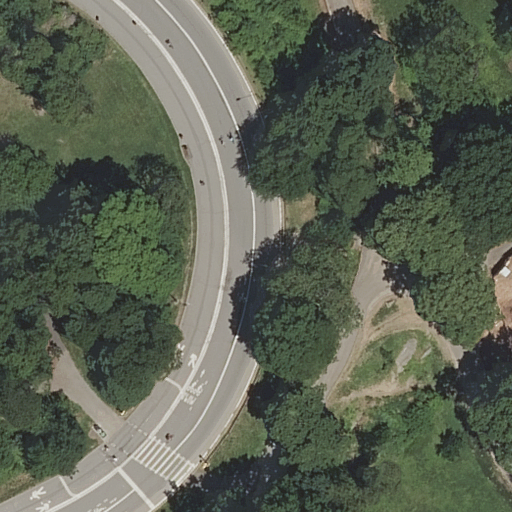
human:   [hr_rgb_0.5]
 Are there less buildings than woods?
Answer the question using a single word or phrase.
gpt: yes

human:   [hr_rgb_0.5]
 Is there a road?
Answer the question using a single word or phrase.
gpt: yes

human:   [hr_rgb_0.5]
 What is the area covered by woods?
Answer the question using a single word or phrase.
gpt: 9790m2

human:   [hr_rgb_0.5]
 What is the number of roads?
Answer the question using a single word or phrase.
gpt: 9

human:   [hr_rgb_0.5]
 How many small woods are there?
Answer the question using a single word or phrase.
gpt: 0

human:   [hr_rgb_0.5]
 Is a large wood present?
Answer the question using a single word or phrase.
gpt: yes

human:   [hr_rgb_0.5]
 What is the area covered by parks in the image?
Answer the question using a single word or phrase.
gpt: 10633m2

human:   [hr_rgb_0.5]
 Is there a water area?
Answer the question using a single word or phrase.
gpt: no

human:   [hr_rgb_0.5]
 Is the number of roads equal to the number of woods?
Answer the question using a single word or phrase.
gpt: no

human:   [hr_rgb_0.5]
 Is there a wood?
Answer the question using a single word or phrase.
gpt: yes

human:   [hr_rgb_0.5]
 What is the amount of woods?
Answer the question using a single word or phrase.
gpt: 1

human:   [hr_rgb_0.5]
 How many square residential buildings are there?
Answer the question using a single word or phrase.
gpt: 0

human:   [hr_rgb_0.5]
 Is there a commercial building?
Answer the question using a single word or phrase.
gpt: no

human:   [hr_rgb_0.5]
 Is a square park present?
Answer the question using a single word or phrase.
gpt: no

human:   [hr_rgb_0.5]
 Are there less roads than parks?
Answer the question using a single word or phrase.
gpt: no

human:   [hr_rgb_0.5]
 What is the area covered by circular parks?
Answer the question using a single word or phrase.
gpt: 0m2

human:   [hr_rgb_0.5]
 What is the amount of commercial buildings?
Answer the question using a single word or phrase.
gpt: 0

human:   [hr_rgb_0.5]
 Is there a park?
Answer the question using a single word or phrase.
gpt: yes

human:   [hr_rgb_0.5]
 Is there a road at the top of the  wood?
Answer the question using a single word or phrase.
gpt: no

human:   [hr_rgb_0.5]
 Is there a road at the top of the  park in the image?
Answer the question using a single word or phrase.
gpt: no

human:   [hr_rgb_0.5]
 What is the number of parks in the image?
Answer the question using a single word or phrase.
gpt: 1

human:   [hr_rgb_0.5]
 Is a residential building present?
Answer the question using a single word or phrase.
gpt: no

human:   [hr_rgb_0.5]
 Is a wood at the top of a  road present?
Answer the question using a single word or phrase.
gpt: no

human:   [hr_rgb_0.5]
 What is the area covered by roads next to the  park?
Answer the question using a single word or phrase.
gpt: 0m2

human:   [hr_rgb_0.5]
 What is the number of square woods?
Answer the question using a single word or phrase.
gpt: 0

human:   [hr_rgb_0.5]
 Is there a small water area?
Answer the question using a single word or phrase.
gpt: no

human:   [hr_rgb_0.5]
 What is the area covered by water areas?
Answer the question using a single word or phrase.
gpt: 0m2

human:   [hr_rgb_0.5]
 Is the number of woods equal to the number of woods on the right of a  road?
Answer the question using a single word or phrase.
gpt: no

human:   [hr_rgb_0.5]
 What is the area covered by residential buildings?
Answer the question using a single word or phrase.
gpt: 0m2

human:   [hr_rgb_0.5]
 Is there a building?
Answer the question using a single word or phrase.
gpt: no

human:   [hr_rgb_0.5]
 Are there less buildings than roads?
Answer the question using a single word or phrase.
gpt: yes

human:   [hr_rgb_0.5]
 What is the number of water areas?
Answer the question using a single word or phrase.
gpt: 0

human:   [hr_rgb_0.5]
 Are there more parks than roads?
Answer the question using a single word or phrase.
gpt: no

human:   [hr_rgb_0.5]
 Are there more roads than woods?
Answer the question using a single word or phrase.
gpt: yes

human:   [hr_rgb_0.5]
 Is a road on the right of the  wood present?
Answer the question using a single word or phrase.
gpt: yes

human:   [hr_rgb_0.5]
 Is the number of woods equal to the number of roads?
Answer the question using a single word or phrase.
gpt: no

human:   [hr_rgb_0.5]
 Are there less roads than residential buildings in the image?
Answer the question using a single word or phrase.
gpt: no

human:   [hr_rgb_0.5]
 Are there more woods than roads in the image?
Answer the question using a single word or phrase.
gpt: no

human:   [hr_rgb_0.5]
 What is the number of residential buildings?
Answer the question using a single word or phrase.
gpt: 0

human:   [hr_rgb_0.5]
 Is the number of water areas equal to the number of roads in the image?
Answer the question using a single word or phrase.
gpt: no

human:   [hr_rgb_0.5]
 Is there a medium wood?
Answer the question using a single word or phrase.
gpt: no

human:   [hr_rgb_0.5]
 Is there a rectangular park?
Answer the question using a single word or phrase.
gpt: yes

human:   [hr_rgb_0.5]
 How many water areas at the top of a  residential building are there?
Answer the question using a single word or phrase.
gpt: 0

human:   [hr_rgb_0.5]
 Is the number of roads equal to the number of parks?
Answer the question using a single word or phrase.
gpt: no

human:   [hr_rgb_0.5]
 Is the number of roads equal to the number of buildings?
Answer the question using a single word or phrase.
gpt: no

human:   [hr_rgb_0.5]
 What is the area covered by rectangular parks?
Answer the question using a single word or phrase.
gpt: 10633m2

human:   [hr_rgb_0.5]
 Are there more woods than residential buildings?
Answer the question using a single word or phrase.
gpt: yes

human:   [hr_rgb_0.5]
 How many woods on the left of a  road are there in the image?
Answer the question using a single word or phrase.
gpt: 1

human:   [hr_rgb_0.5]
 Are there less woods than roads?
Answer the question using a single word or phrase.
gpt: yes

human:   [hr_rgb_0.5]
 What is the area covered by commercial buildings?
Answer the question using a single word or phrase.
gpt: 0m2

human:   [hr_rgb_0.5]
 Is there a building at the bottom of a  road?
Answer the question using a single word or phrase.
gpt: no

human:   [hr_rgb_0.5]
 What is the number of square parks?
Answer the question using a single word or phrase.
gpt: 0

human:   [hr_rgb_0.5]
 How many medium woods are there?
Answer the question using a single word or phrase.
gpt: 0

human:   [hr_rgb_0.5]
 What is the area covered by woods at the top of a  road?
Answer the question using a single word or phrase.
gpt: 0m2

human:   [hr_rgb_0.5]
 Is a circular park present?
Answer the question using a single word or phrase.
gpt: no

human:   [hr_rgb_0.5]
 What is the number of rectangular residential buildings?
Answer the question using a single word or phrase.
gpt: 0

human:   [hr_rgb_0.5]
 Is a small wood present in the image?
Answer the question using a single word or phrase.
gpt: no

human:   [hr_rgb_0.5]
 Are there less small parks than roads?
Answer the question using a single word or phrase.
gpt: yes

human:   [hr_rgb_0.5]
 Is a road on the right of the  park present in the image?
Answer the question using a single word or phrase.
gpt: yes

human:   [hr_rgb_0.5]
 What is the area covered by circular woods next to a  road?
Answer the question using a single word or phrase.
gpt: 0m2

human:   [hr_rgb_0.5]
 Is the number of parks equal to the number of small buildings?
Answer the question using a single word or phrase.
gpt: no

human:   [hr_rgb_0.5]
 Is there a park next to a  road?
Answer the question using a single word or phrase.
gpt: yes

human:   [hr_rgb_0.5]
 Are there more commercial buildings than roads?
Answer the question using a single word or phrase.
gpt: no

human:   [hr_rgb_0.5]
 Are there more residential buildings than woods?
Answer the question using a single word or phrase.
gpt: no